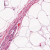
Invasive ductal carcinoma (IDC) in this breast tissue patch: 0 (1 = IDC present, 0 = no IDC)